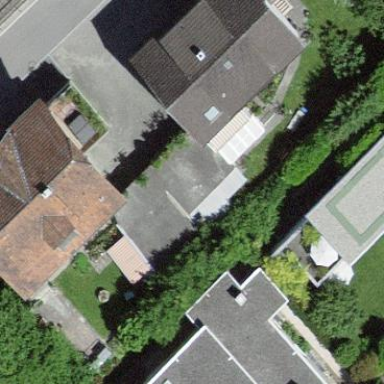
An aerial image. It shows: Flat-roofed garage.